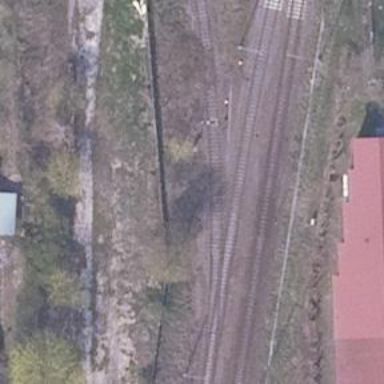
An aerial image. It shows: Railway signal.